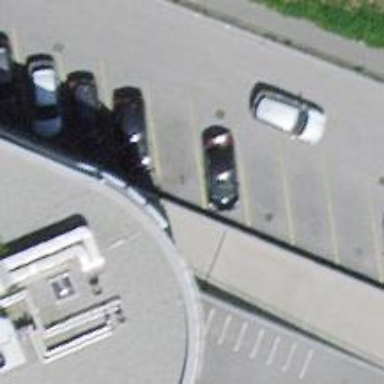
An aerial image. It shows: Parking entrance.